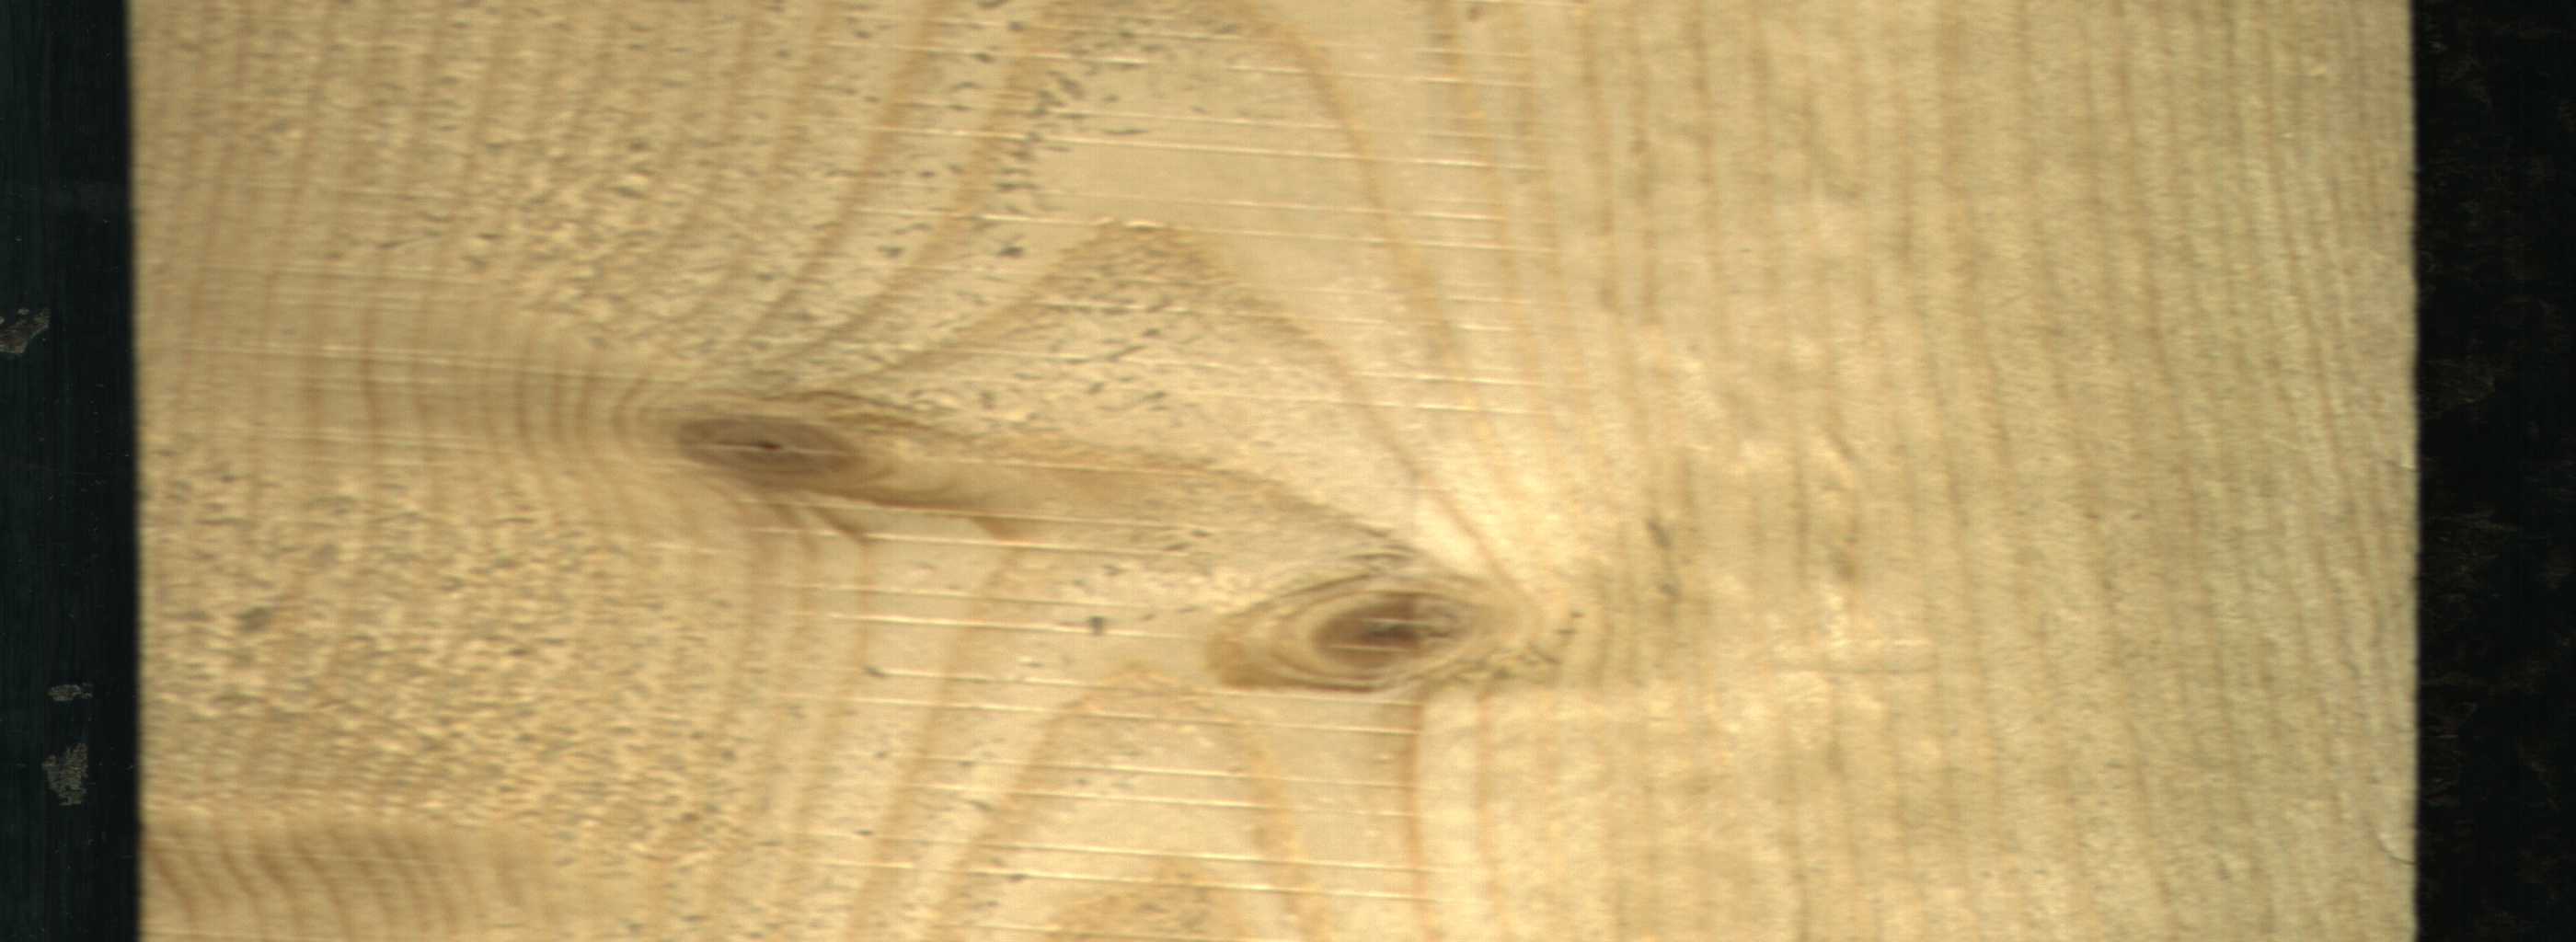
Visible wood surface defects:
Live_Knot
Live_Knot